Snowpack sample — Loveland Pass, Silver Plume, Colorado, USA (1/12/25, 11:40 AM MST)
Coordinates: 39.66, -105.88
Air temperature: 7 °F
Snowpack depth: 140 cm
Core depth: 10 cm
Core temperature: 41 °F
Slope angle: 11°, slope face: 30°
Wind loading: high
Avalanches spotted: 2
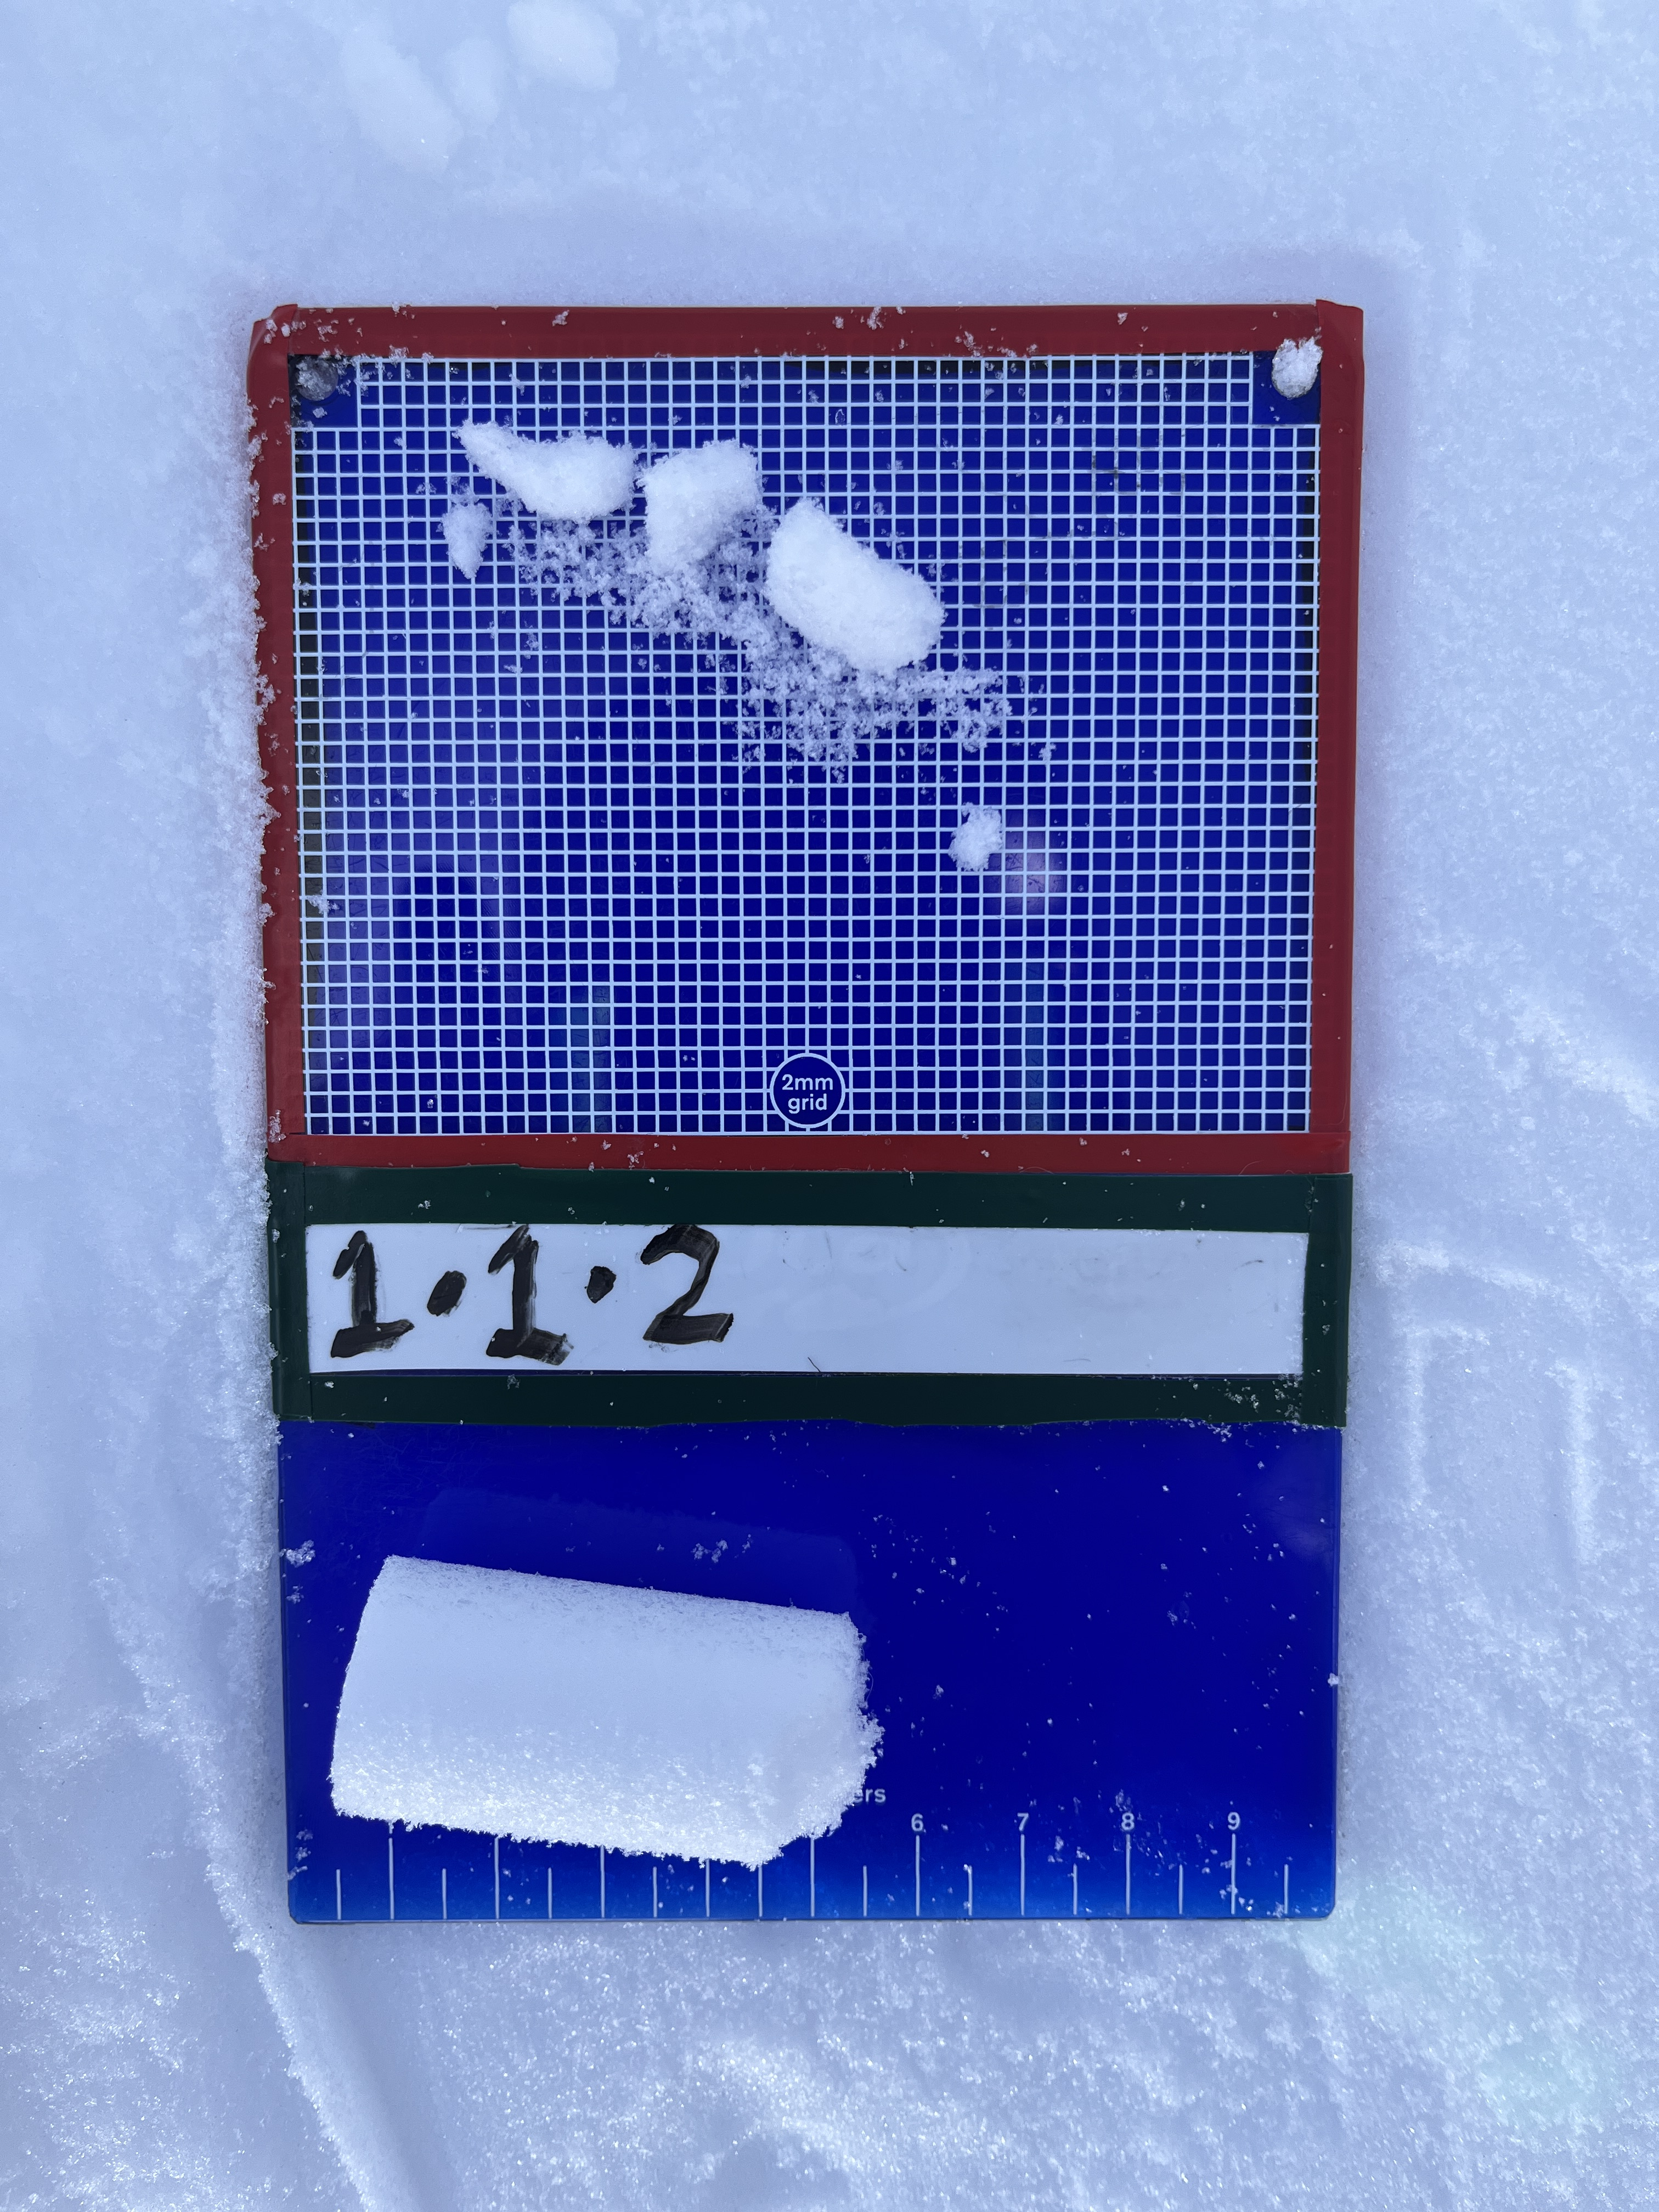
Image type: crystal_card
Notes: Pilot using slightly modified coring method that took too large segment for snow profile picturing, advised not to use in higher level models. Two avalanche on south face nearby, partially cloudy with light snow in the last 24 hours. Lots of wind loading on eastern features.